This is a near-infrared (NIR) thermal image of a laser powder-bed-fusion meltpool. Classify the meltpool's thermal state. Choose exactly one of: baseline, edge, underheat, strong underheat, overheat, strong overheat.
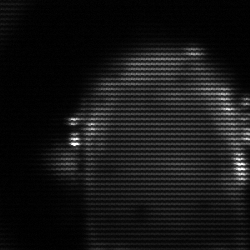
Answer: baseline